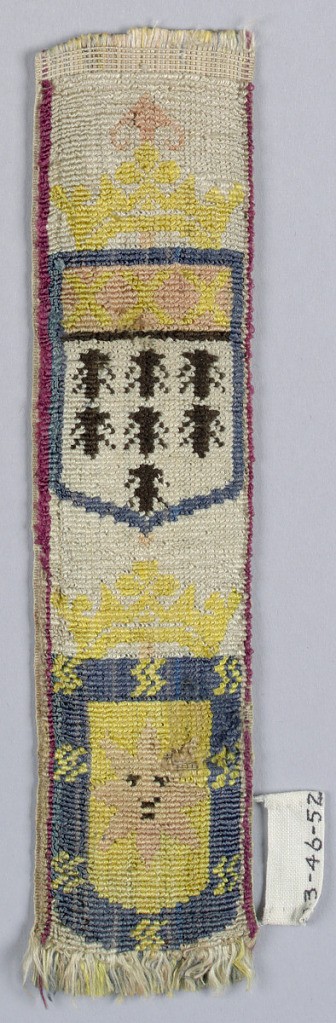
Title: Trimming
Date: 18th century
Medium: White, black, and colored silk in uncut velvet weave.
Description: Two crowned shields; one shows seven bees under three crosses, and the other show a sun-face within a border with stars (?) in blue, pink, yellow, and black on white.